Field crop: maize
Growth stage: 2
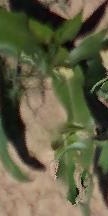
Species: maize